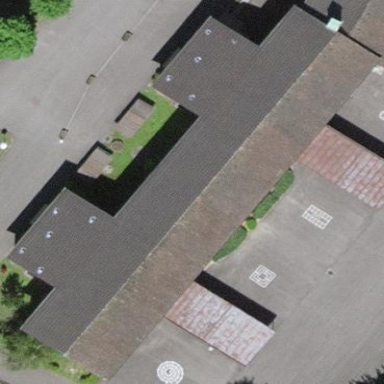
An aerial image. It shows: School building.